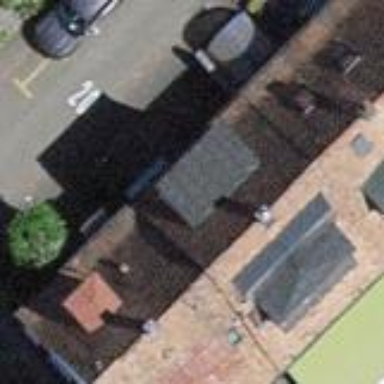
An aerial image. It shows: Terrace building.